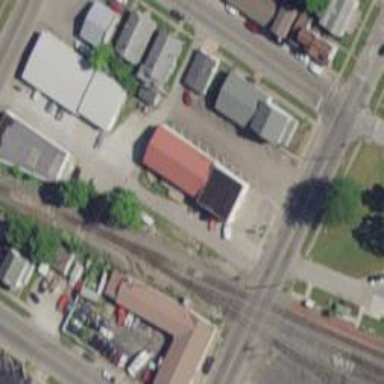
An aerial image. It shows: Alleyway designated as service road.